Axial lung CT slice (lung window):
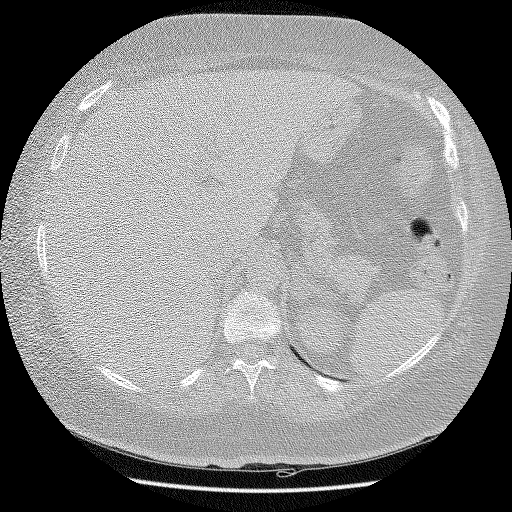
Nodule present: no